Field crop: maize
Growth stage: 2
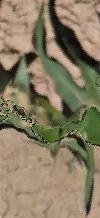
Species: maize